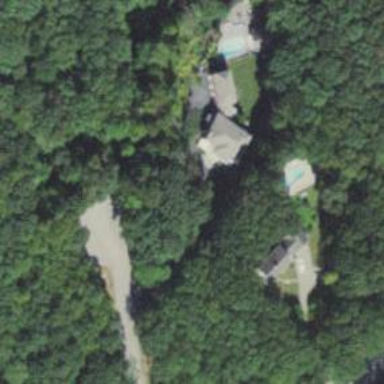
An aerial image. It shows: Driveway.